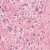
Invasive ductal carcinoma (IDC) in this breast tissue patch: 1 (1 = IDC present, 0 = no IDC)